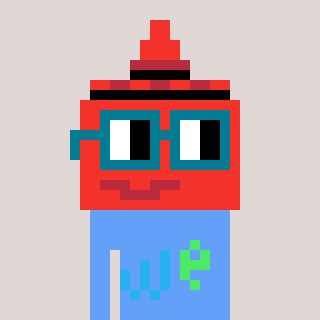
a pixel art character with square dark green glasses, a ketchup-shaped head and a blue-colored body on a warm background